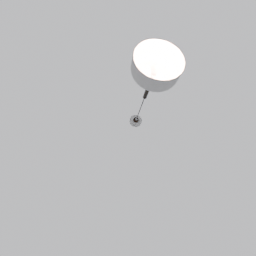
Label: lighting